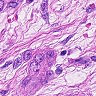
Metastatic tissue present: yes